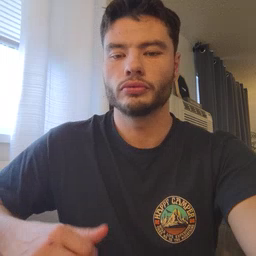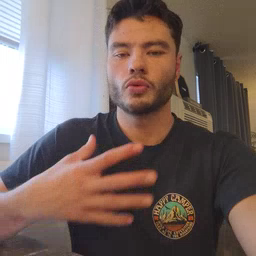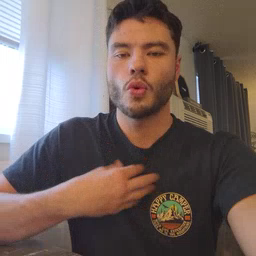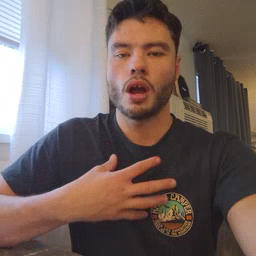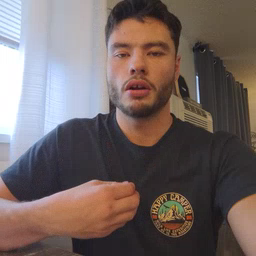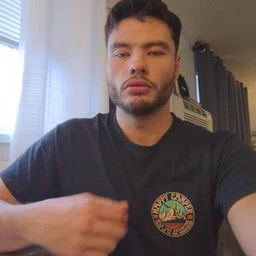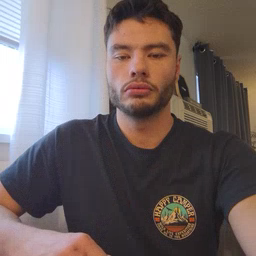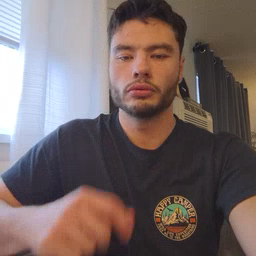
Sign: white